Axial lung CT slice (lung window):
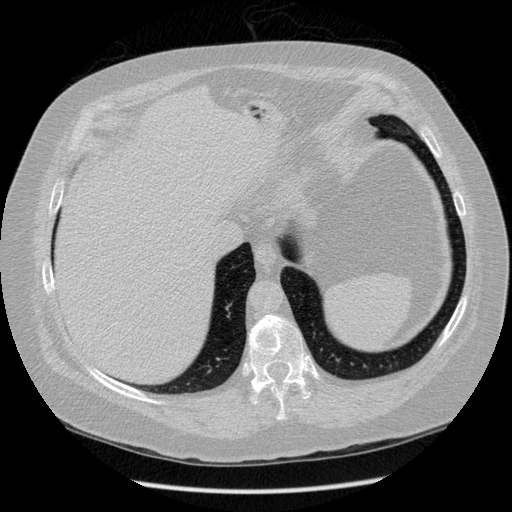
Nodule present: no